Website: home-depot
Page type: receipt
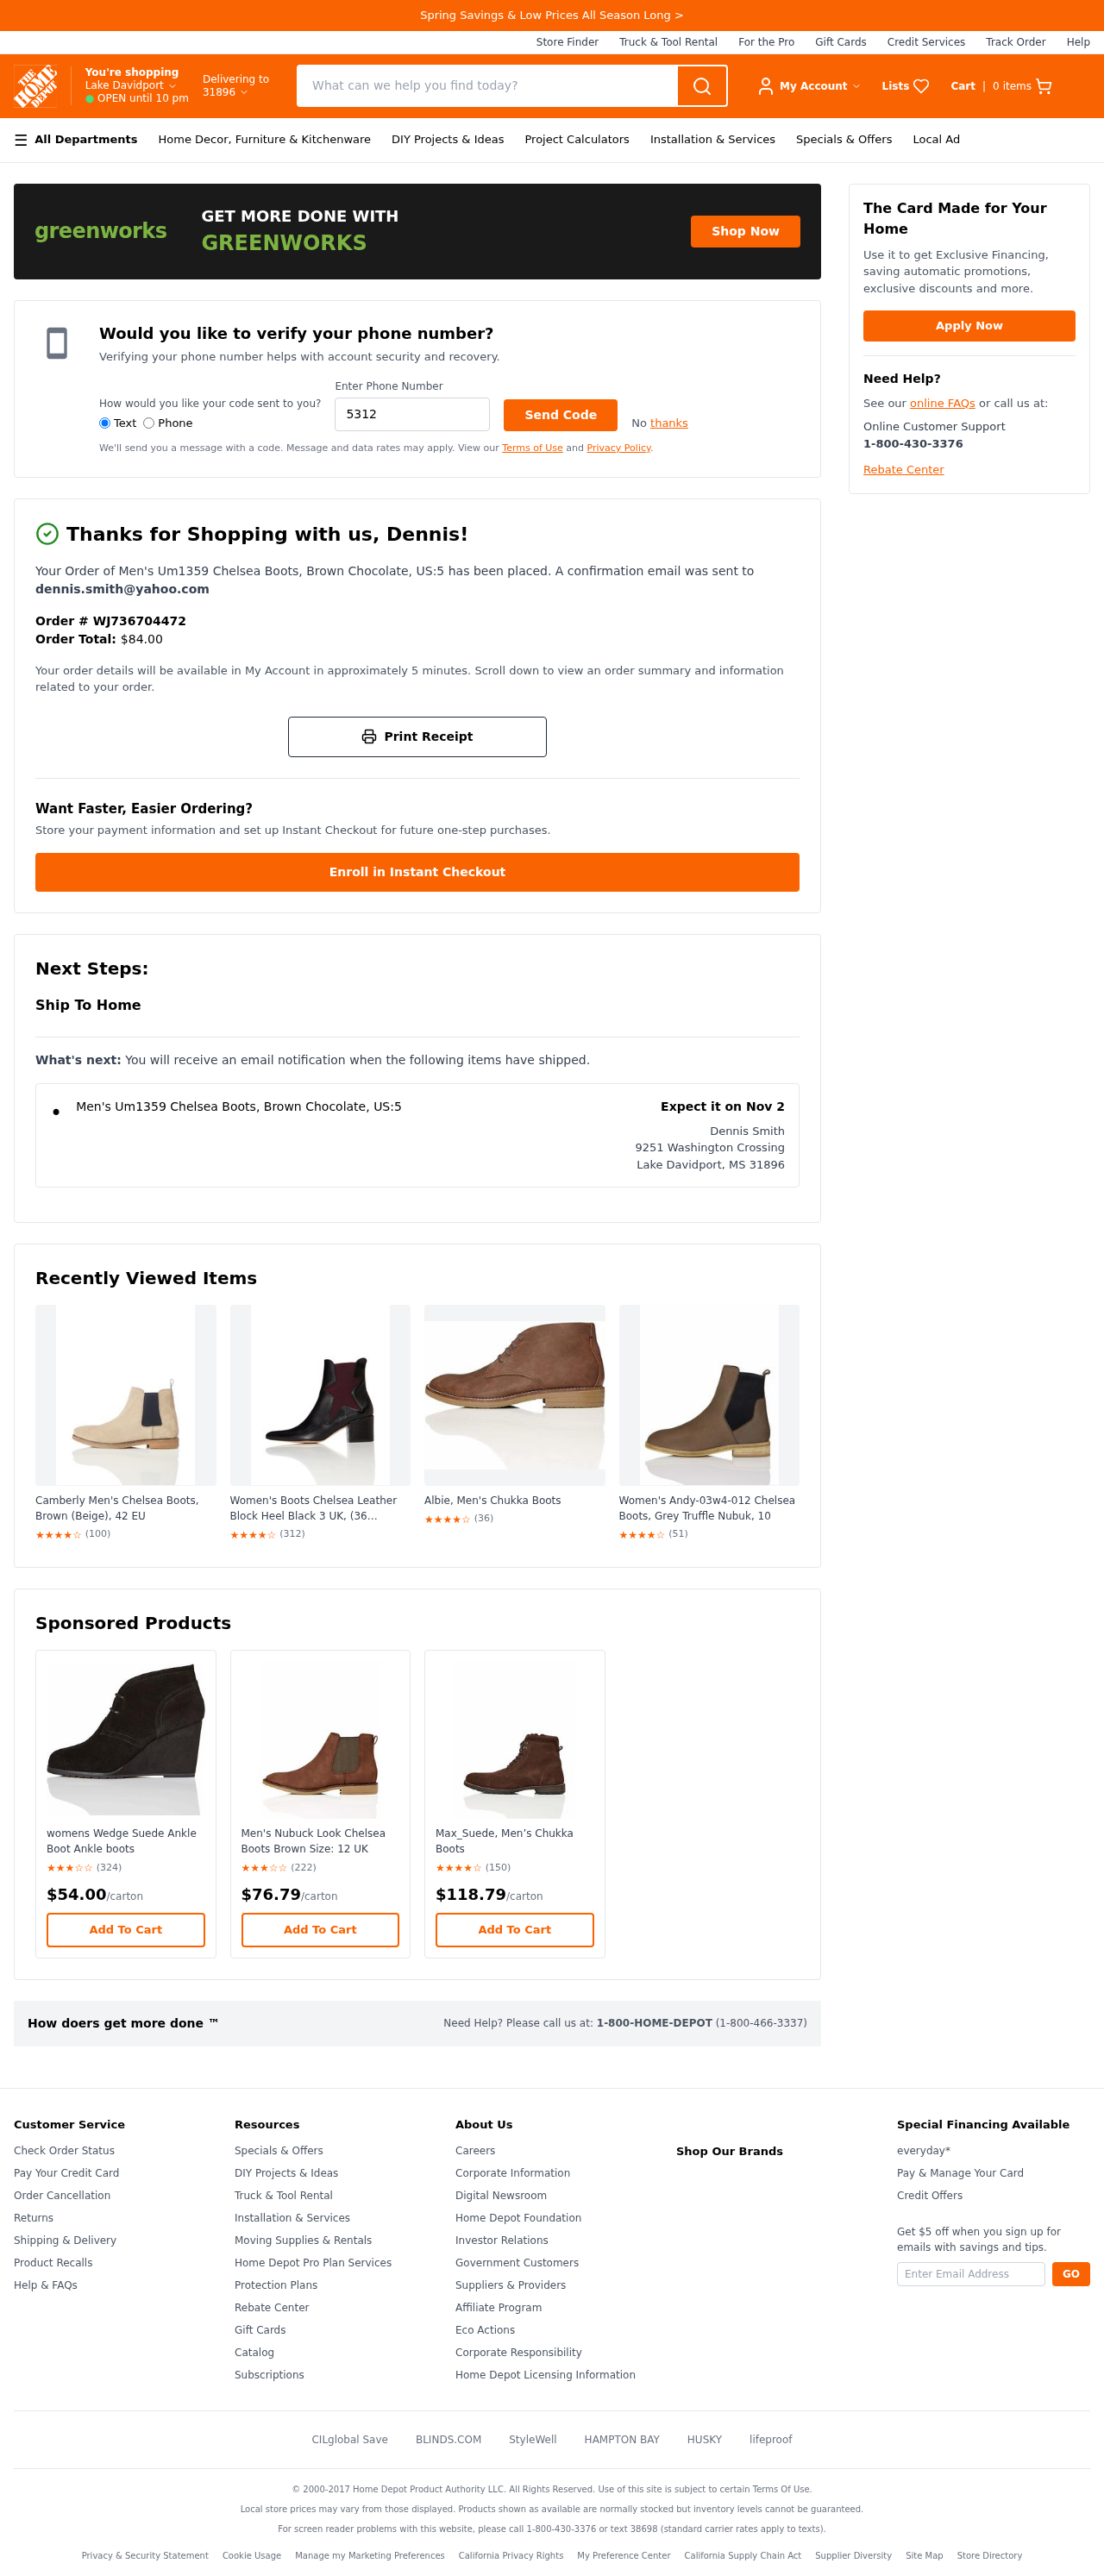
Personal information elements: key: PII_CITY
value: Lake Davidport
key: PII_CITY_STATE_ZIP
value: Lake Davidport, MS 31896
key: PII_EMAIL
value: dennis.smith@yahoo.com
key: PII_FIRSTNAME
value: Dennis
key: PII_FULLNAME
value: Dennis Smith
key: PII_PHONE
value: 5312301470
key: PII_POSTCODE
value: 31896
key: PII_STREET
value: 9251 Washington Crossing
Product elements: key: PRODUCT1_NAME
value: Men's Um1359 Chelsea Boots, Brown Chocolate, US:5
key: PRODUCT2_NAME
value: Camberly Men's Chelsea Boots, Brown (Beige), 42 EU
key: PRODUCT2_RATING
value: ★★★★☆
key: PRODUCT2_NUM_RATINGS
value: (100)
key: PRODUCT3_NAME
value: Women's Boots Chelsea Leather Block Heel Black 3 UK, (36 EU,),24-05-01
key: PRODUCT3_RATING
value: ★★★★☆
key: PRODUCT3_NUM_RATINGS
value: (312)
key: PRODUCT4_NAME
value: Albie, Men's Chukka Boots
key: PRODUCT4_RATING
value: ★★★★☆
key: PRODUCT4_NUM_RATINGS
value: (36)
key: PRODUCT5_NAME
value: Women's Andy-03w4-012 Chelsea Boots, Grey Truffle Nubuk, 10
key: PRODUCT5_RATING
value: ★★★★☆
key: PRODUCT5_NUM_RATINGS
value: (51)
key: PRODUCT6_NAME
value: womens Wedge Suede Ankle Boot Ankle boots
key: PRODUCT6_RATING
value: ★★★☆☆
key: PRODUCT6_NUM_RATINGS
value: (324)
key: PRODUCT6_PRICE
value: $54.00
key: PRODUCT7_NAME
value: Men's Nubuck Look Chelsea Boots Brown Size: 12 UK
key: PRODUCT7_RATING
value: ★★★☆☆
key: PRODUCT7_NUM_RATINGS
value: (222)
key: PRODUCT7_PRICE
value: $76.79
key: PRODUCT8_NAME
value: Max_Suede, Men’s Chukka Boots
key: PRODUCT8_RATING
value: ★★★★☆
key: PRODUCT8_NUM_RATINGS
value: (150)
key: PRODUCT8_PRICE
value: $118.79
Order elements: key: ORDER_NUM_ITEMS
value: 0
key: ORDER_ID
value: WJ736704472
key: ORDER_TOTAL
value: $84.00
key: ORDER_DELIVERY_DATE
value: Expect it on Nov 2